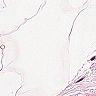
Metastatic tissue present: no